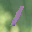
Label: 1